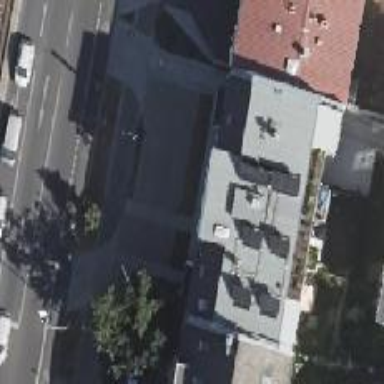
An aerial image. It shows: Building consisting of apartments with double saltbox roof shape.